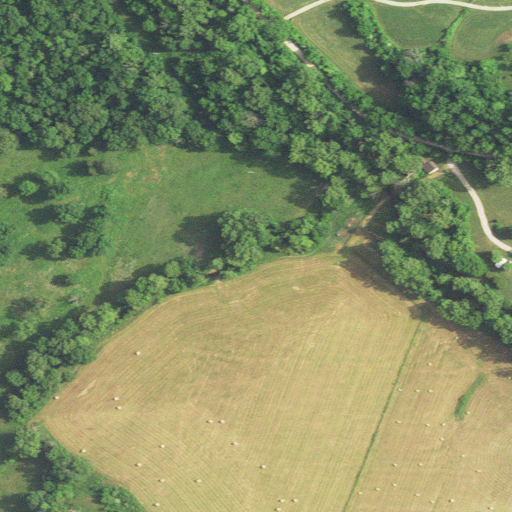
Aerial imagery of valley in Missouri named Odell Hollow containing pasture, deciduous forest, shrub, open development, and mixed forest